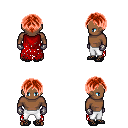
a pixel art fantasy rpg character, male body template, human, dark skin, red tattered cape, white pants, red parted hairstyle, metal gloves, ghillies, four views (front, back, left, right), 2x2 character sprite sheet, small pixel art, hard edges, no anti-aliasing